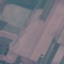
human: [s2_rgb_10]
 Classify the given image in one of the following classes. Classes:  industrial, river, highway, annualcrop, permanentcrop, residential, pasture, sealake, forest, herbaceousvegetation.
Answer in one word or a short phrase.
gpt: AnnualCrop